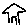
Label: house